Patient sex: M
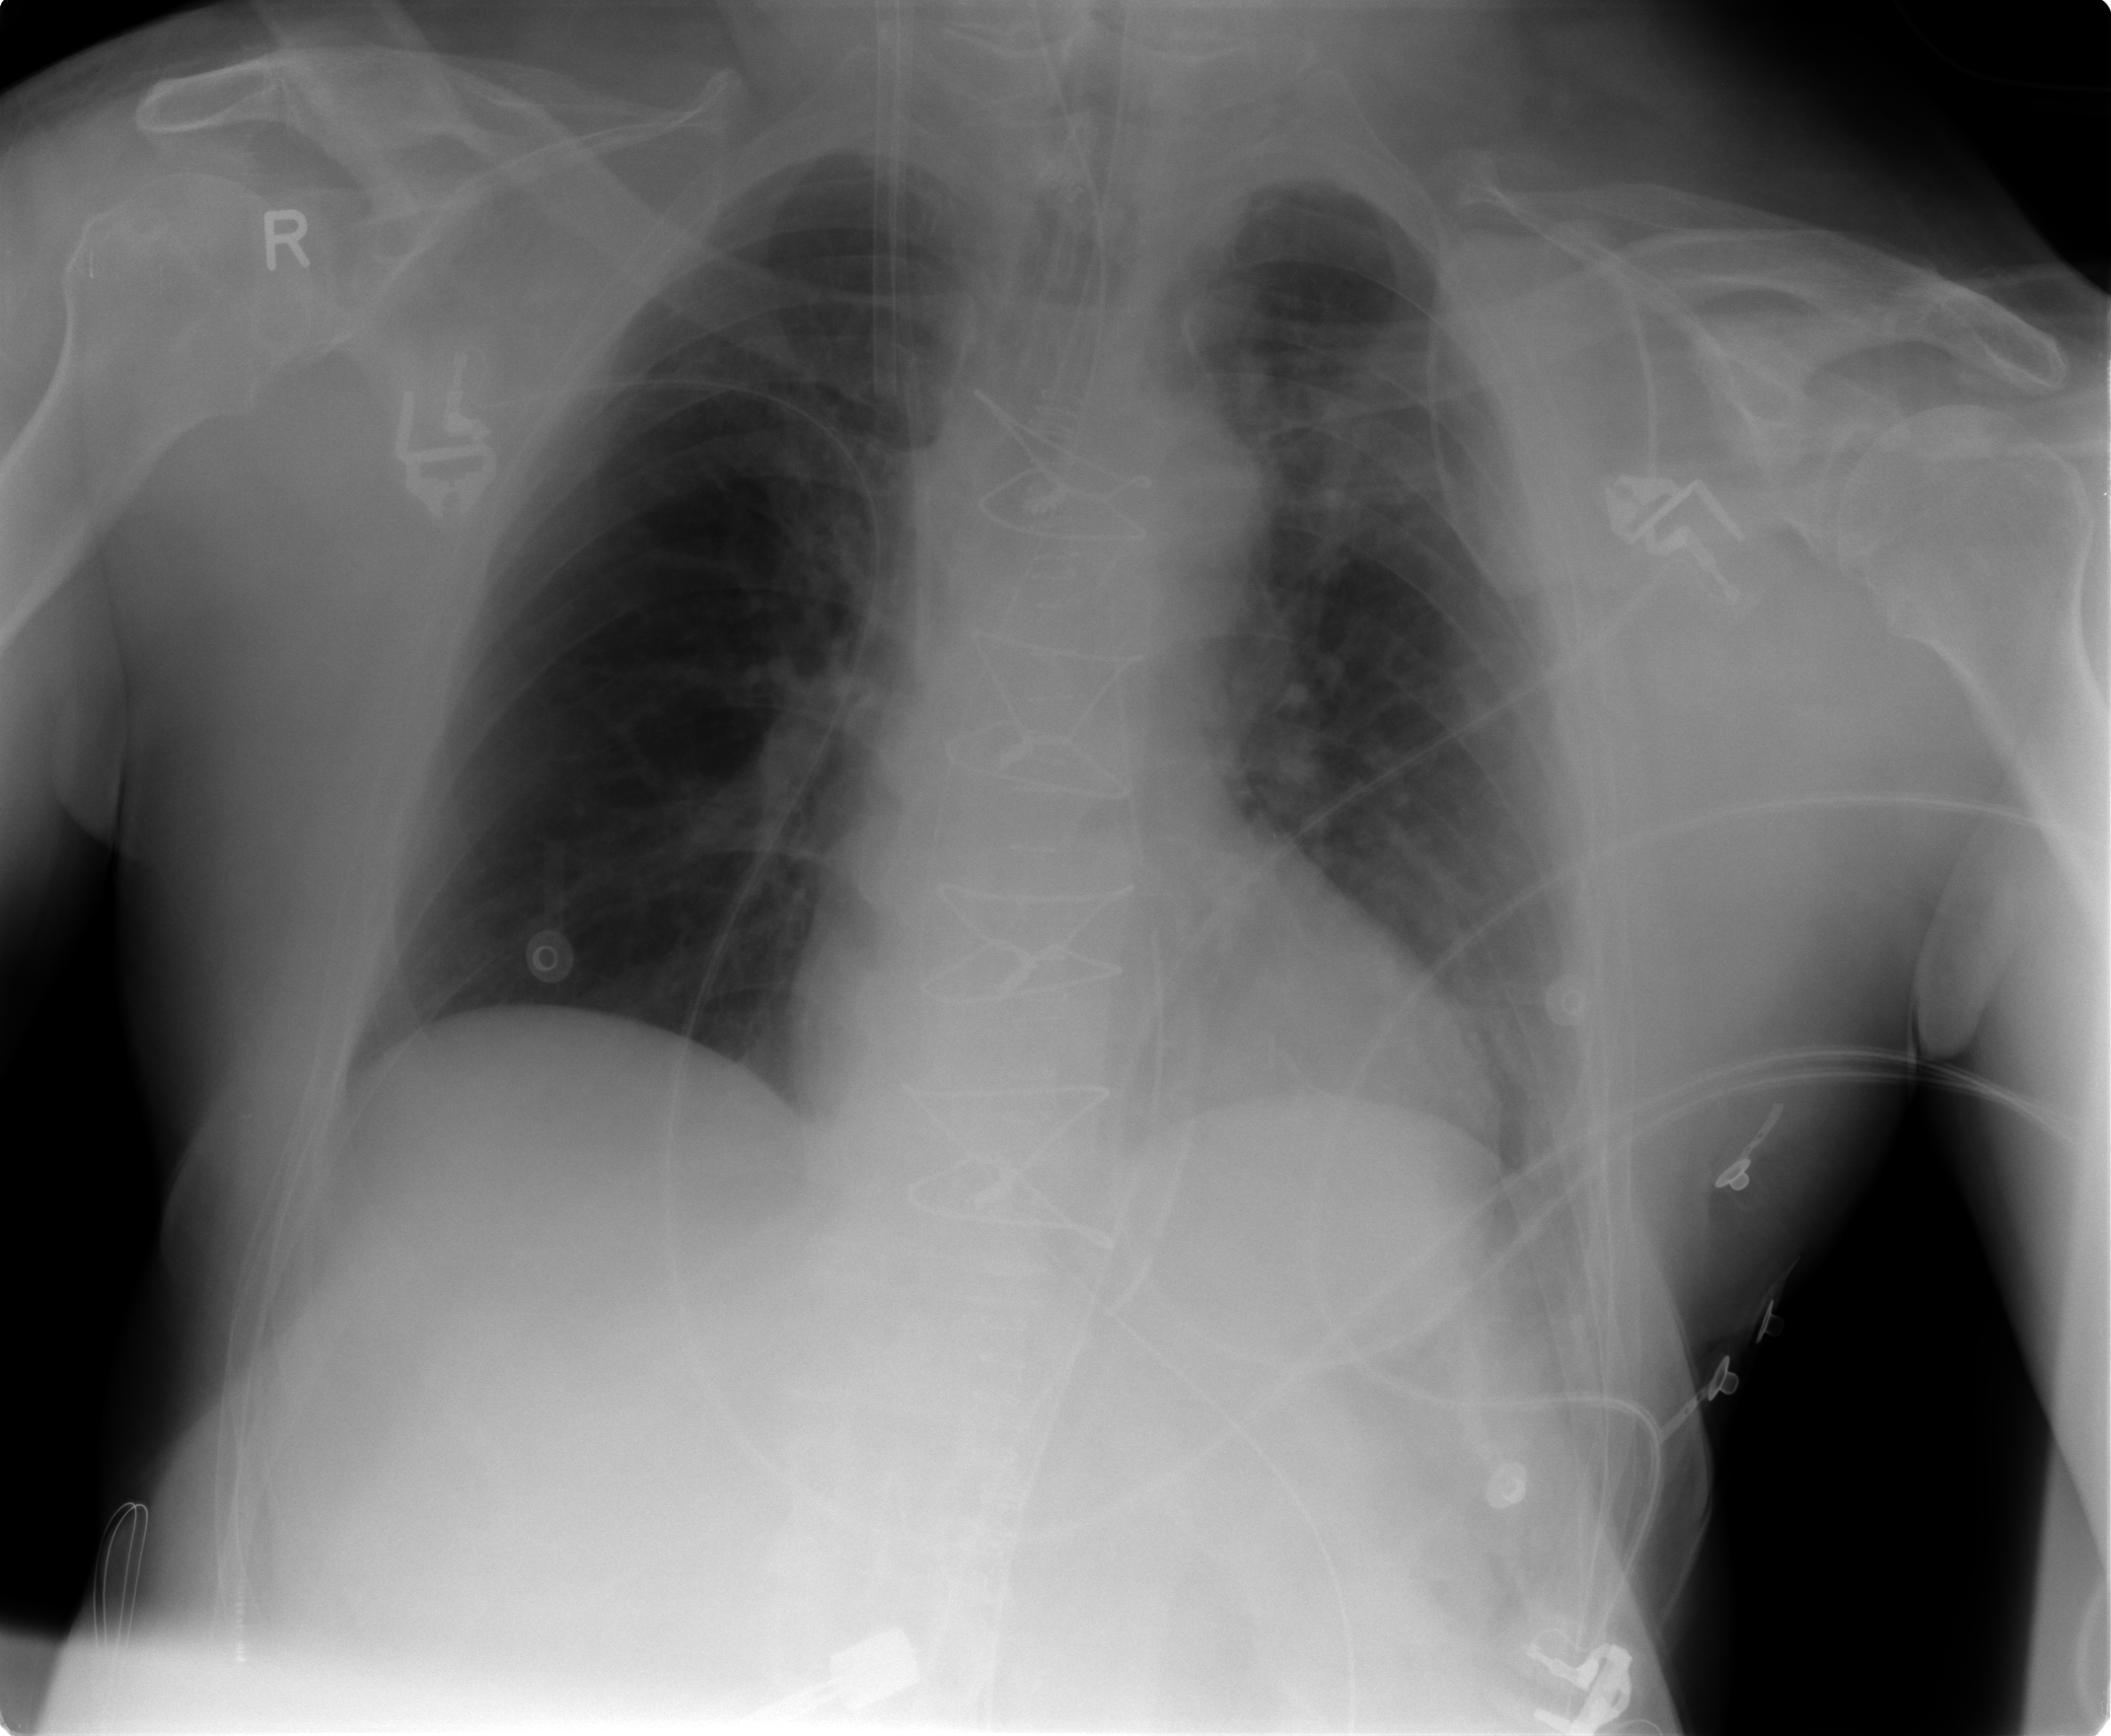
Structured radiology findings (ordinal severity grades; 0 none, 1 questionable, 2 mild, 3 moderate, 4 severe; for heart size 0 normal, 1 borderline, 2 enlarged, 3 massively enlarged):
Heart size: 0
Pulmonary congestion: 1
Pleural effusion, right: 1
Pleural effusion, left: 2
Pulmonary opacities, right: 1
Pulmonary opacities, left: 1
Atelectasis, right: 1
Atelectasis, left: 2